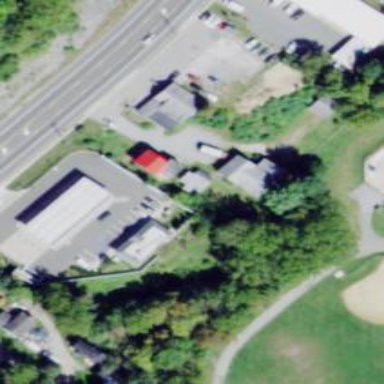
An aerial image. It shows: Convenience shop.